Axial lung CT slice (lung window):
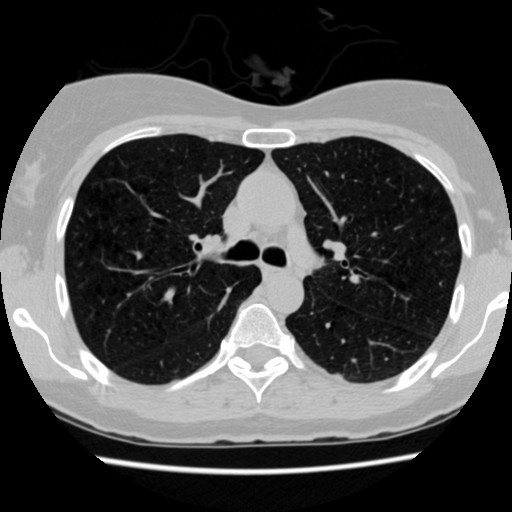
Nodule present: no